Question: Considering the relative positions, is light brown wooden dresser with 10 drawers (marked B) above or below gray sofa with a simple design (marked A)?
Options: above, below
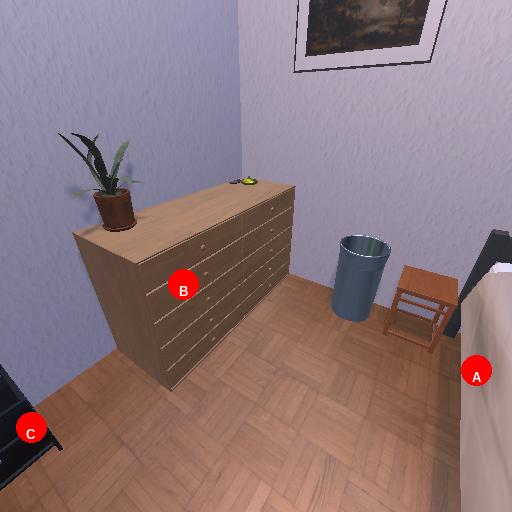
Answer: above